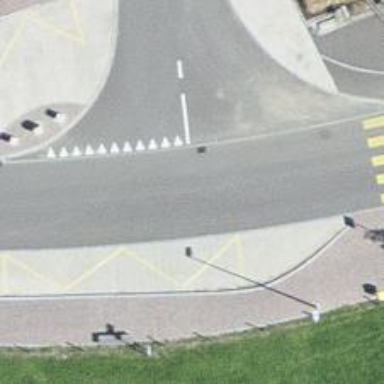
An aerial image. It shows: Bus stop with platform for public transport.